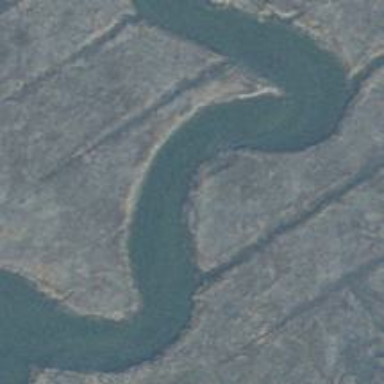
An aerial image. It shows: River with tidal flow.